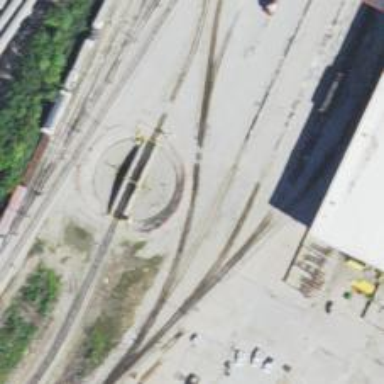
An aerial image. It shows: Railway yard used for servicing trains.